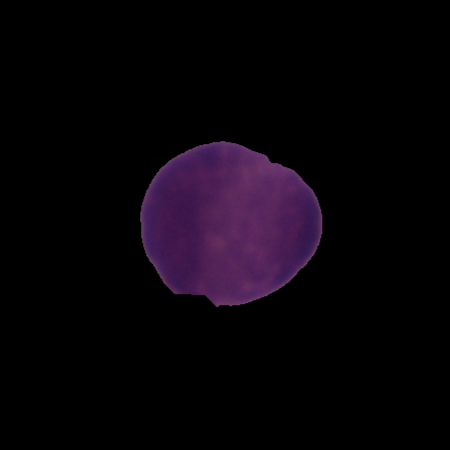
Label: healthy